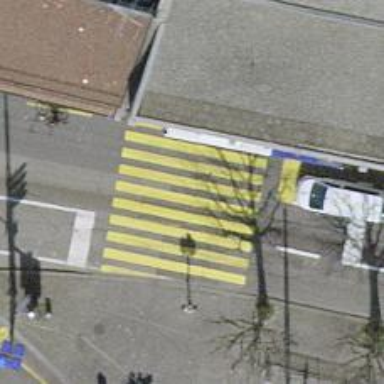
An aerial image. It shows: Road crossing with traffic signals.